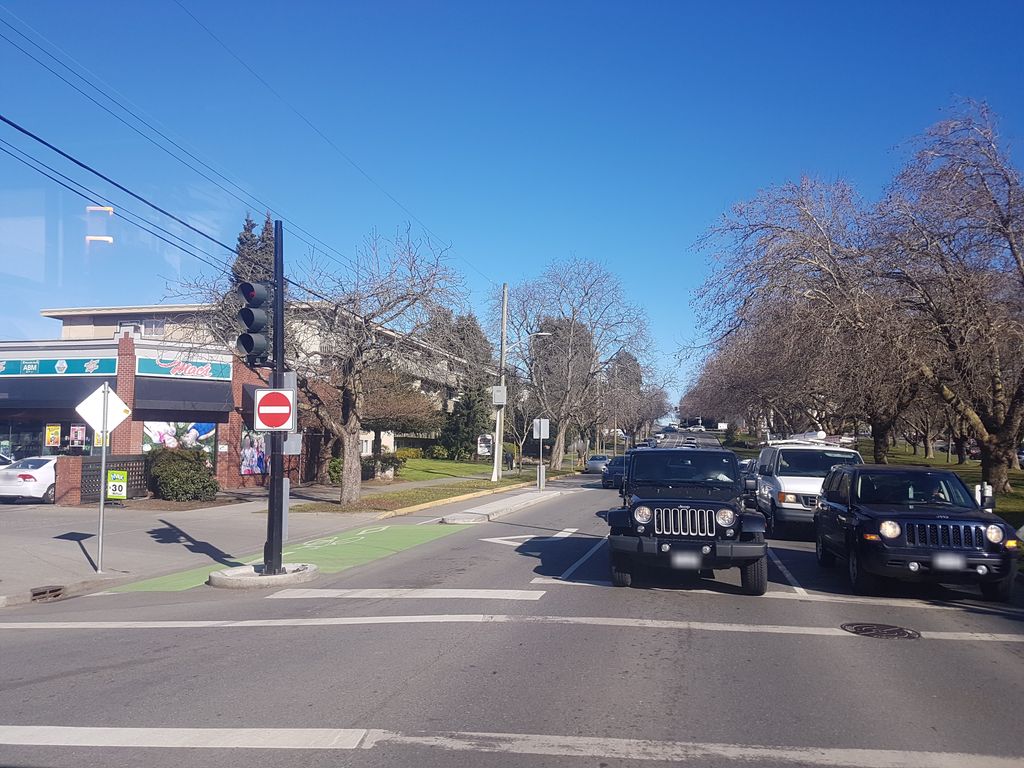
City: victoria